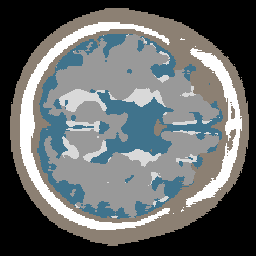
Label: no_lesion